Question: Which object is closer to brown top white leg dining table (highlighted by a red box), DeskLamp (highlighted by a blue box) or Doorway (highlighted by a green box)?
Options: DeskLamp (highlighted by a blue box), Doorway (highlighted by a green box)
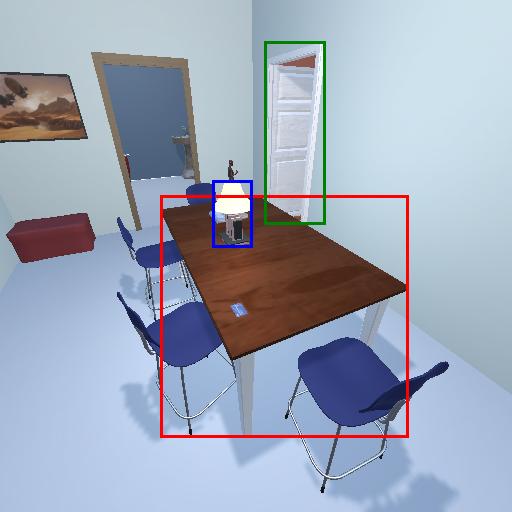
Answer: DeskLamp (highlighted by a blue box)